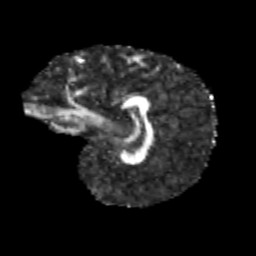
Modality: FA
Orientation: sagittal
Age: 10
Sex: female
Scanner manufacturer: siemens
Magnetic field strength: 3 T
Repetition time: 3.8 s
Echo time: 0.07 s